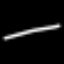
Label: line